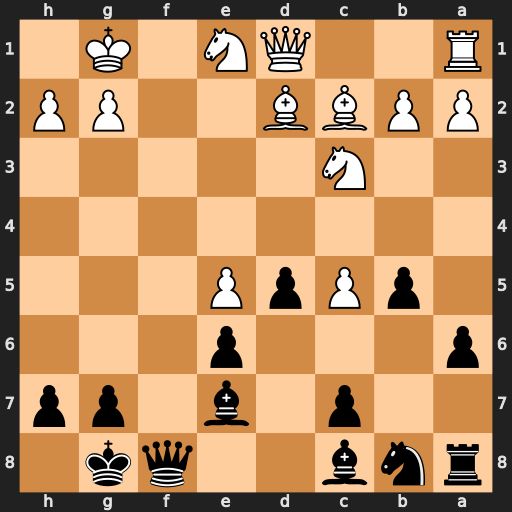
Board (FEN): rnb2qk1/2p1b1pp/p3p3/1pPpP3/8/2N5/PPBB2PP/R2QN1K1
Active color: b
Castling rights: -
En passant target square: -
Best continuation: Bxc5+ Be3 Bxe3+ Kh1 Qf1#